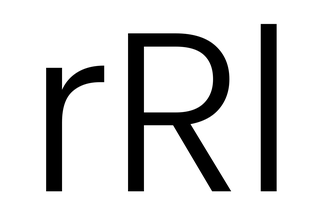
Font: Poppins-Light